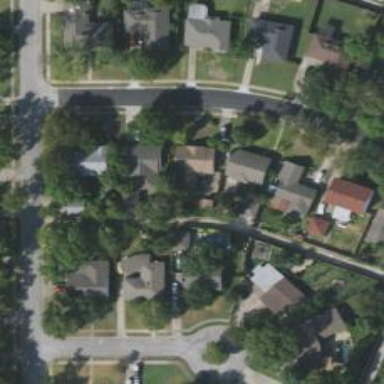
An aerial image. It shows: Alley classified as service road.